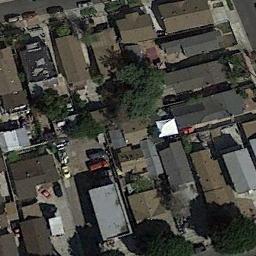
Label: dense_residential